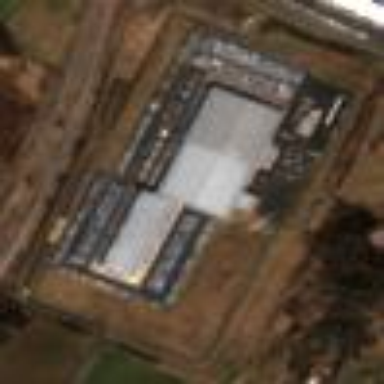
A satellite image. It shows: Industrial area with warehouse.